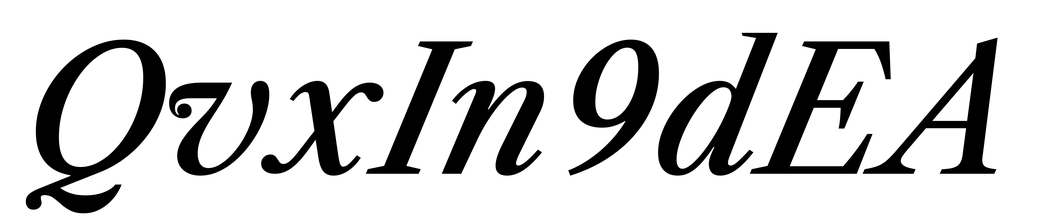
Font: LibreCaslonText-Italic_Medium_Italic